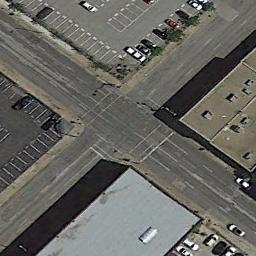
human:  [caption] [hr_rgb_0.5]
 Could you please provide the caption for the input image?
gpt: There are houses and trees near the crossroads .

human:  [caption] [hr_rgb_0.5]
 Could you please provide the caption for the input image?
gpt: There are two parking lots with several cars beside the intersection .

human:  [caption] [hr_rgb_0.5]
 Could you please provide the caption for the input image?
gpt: There are many cars in the parking lot next to the intersection .

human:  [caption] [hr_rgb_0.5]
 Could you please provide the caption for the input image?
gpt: An intersection without cars is between some buildings and parking lots .

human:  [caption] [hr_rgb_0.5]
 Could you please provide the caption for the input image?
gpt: There are several moving vehicles on the road at the intersection, There are many buildings and some trees around the intersection, And many cars are parked in the open space beside the intersection .